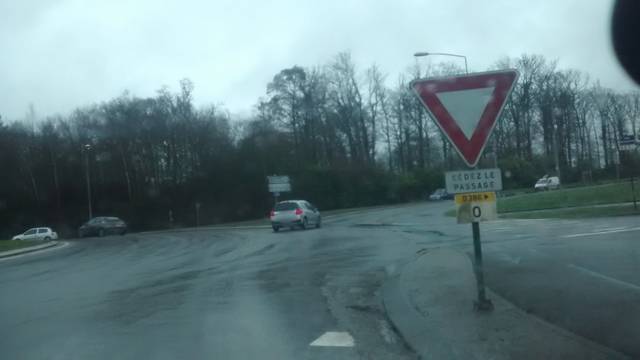
Region: France
Coordinates: 48.136, -1.624